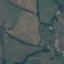
Label: Pasture